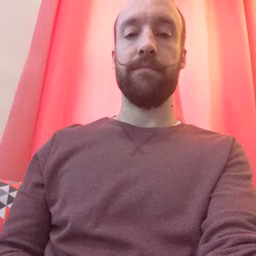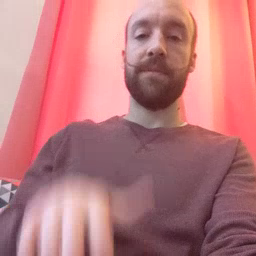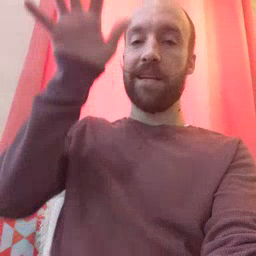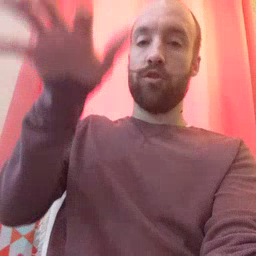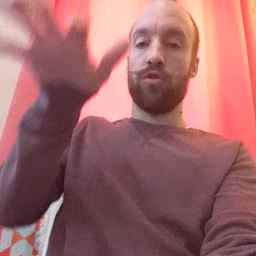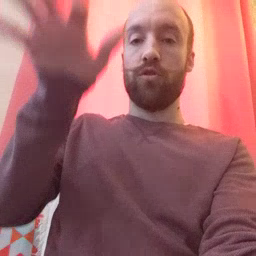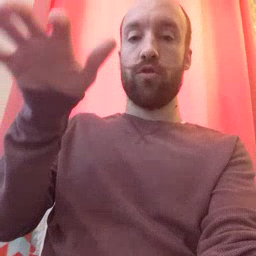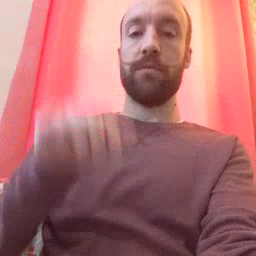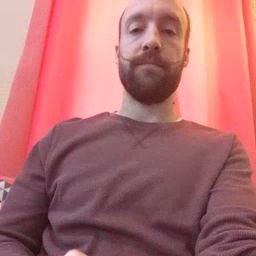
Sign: alligator